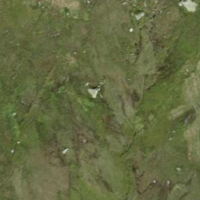
EUNIS habitat code: 23
Species observed at this site:
Parnassia palustris